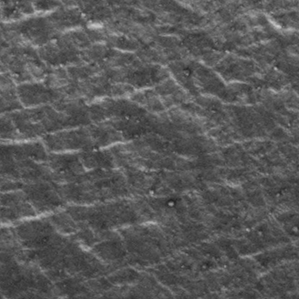
Label: frost